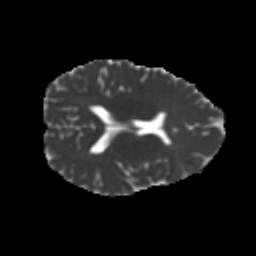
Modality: MD
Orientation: axial
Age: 35
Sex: female
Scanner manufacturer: ge
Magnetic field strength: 3 T
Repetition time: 7.8 s
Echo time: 0.0606 s